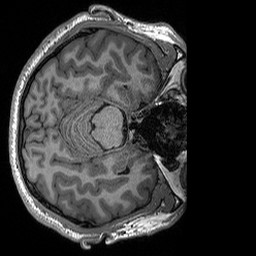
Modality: T1w
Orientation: axial
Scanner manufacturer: siemens
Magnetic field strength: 3 T
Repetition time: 2.3 s
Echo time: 0.00298 s